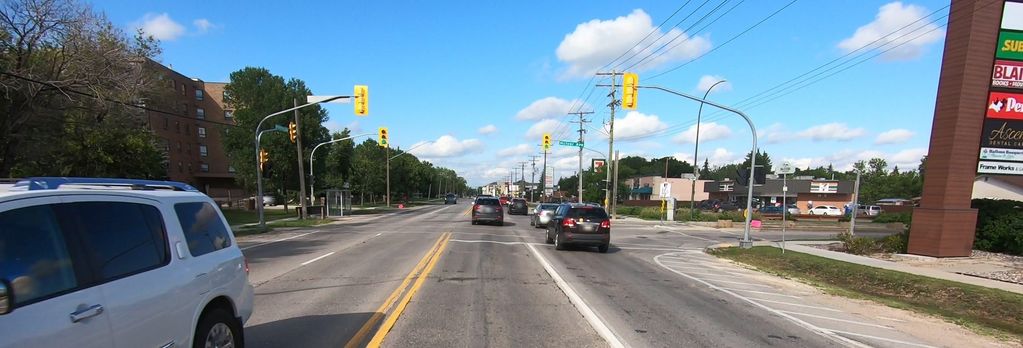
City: winnipeg